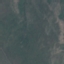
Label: HerbaceousVegetation